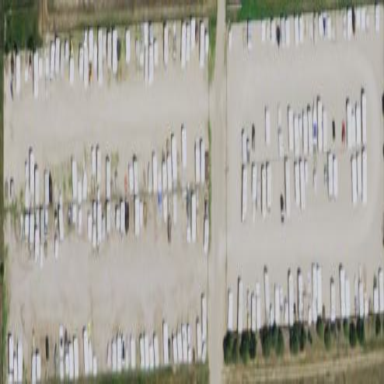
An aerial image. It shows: Caravan site for tourism.